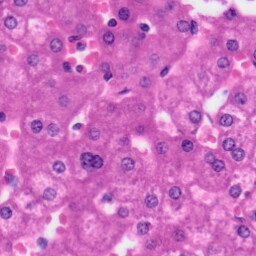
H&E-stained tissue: Liver